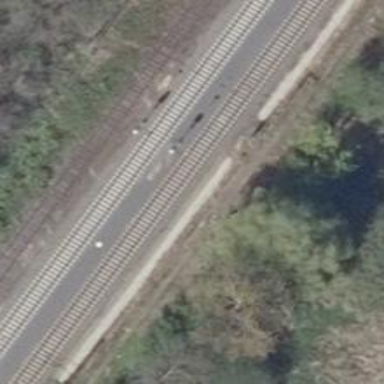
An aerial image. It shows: Railway signal.